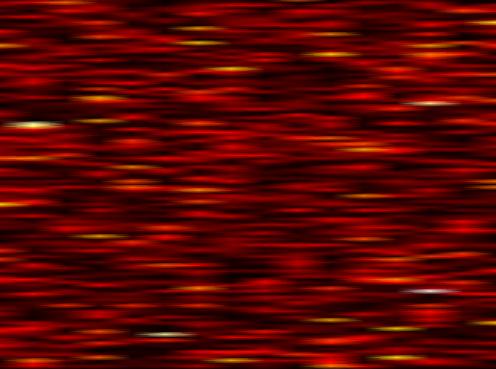
Label: UFMC